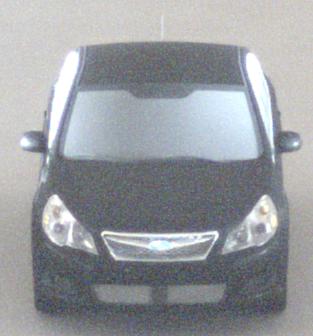
Make: Subaru
Model: Legacy 2.0R
Detailed model: Legacy (IV) Limousine
Model produced from: 2007/09
Model produced until: 2008/10
Doors: 4
Color: black
Road condition: dry road
Daytime: midday
Contrast: medium contrast